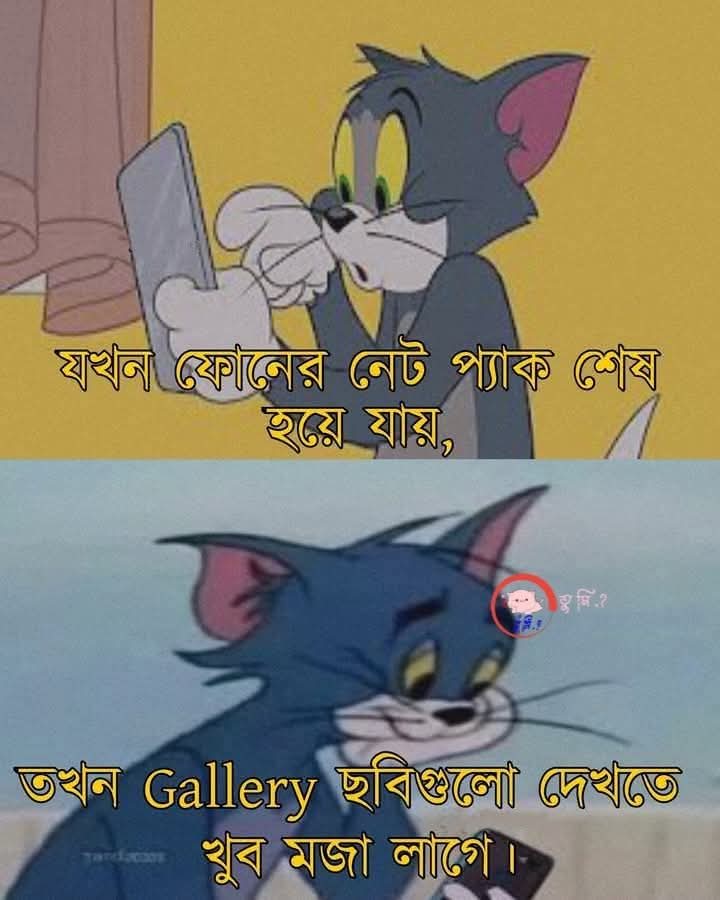
Text: যখন ফোনের নেট প্যাক শেষ হয়ে যায়,
তখন Gallery ছবিগুলো দেখতে খুব মজা লাগে।
Label: Non Hate